Question: i have a MySQL SELECT query which fetches data from 6 tables using Mysql JOIN. here is the MySQL query i am using.
'''
SELECT
u.id,u.password,
u.registerDate,
u.lastVisitDate,
u.lastVisitIp,
u.activationString,
u.active,
u.block,
u.gender,
u.contact_id,
c.name,
c.email,
c.pPhone,
c.sPhone,
c.area_id,
a.name as areaName,
a.city_id,
ct.name as cityName,
ct.state_id,
s.name as stateName,
s.country_id,
cn.name as countryName
FROM users u
LEFT JOIN contacts c ON (u.contact_id = c.id)
LEFT JOIN areas a ON (c.area_id = a.id)
LEFT JOIN cities ct ON (a.city_id = ct.id)
LEFT JOIN states s ON (ct.state_id = s.id)
LEFT JOIN countries cn ON (s.country_id = c.id)
'''
although query works perfectly fine it sometimes returns duplicate results if it finds any duplicate values when using LEFT JOIN. for example in contacts table there exist two rows with area id '2' which results in returning another duplicated row. how do i make a query to select only the required result without any duplicate row. is there any different type of MySQL Join i should be using?
thank you
here is the contacts table, the column area_id may have several duplicate values.

there was an error in my condition in last LEFT JOIN where i have used '(s.country_id = c.id)' instead it should be '(s.country_id = cn.id)' after splitting the query and testing individually i got to track the error. thank you for your response. it works perfectly fine now.
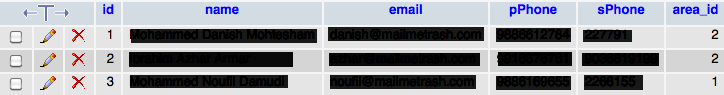
Answer: Duplicating the rows like you mentioned seems to indicate a data problem.
If 'users' is your most granular table this shouldn't happen.
I'd guess, then, that it's possible for a single user to have multiple entries in 'contacts'
You use 'DISTINCT' as mentioned by @dxprog but I think that 'GROUP BY' is more appropriate here. 'GROUP BY' whichever datapoint could potentially be duplicated....
After all, if a user has corresponding contact records, which one are you intending to 'JOIN' to?
You must specify this if you want to remove "duplicates" because, as far as the RDBMS is concerned, the two rows matching
'''
LEFT JOIN contacts c ON (u.contact_id = c.id)
'''
Are, in fact, distinct already